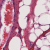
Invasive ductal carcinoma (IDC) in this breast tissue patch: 0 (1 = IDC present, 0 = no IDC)